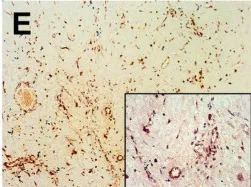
Histopathological and immunohistochemical images. S-100.
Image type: pathology (immunostaining)